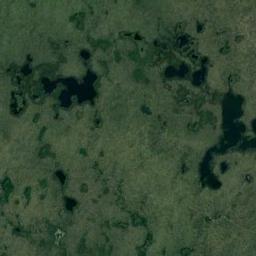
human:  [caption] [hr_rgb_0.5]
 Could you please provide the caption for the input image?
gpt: The wetland consists of green plants and water .

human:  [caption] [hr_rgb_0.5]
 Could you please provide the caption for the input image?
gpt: The surface of the lake in a wetland is covered with a large dense dark green and light green mixed plants .

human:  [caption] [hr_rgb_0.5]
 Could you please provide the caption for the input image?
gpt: Many waters of different sizes and shapes are surrounded by wetlands .

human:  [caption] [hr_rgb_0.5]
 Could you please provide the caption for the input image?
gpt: There are two winding paths in this wetland  , and the water is dark green .

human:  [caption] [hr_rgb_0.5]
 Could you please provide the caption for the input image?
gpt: There are many green areas and some water areas on the wetland .